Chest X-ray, PA view. Patient: 73 years old, sex M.
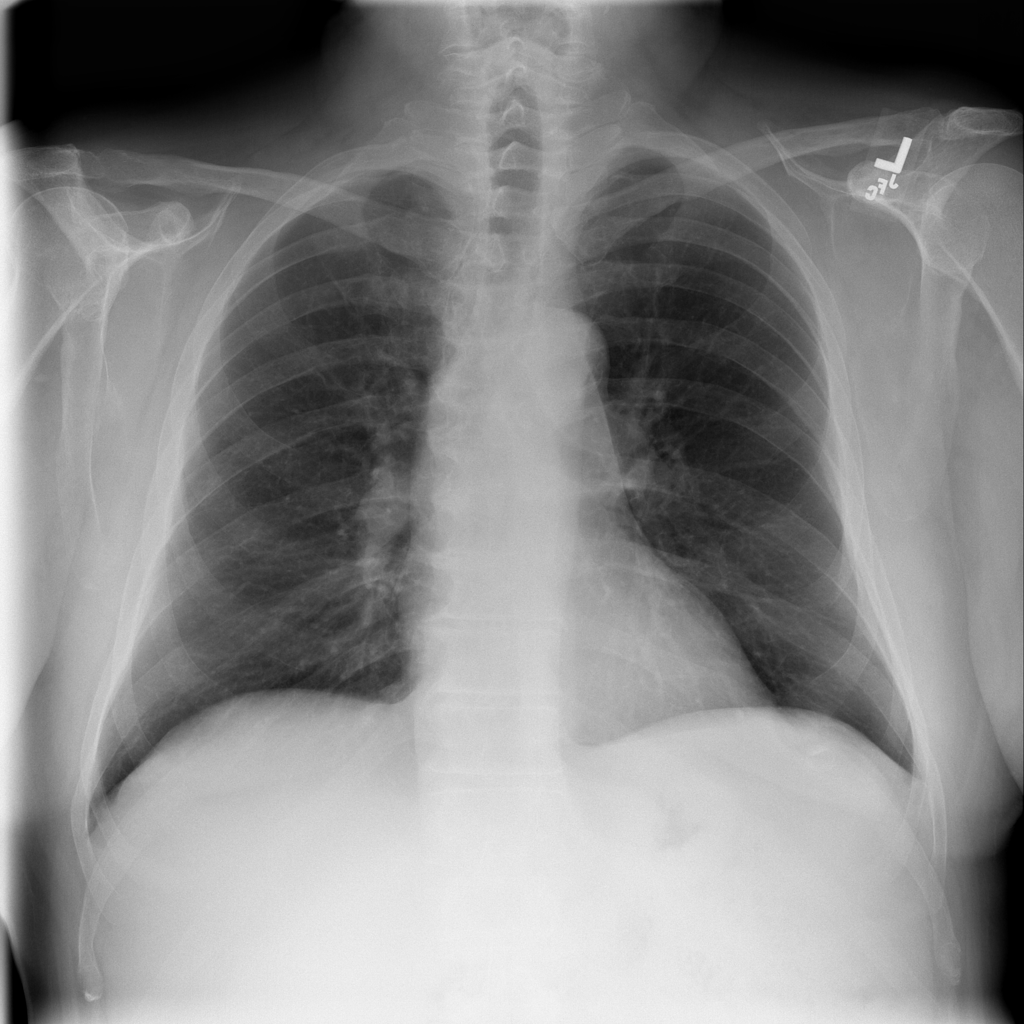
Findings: No Finding